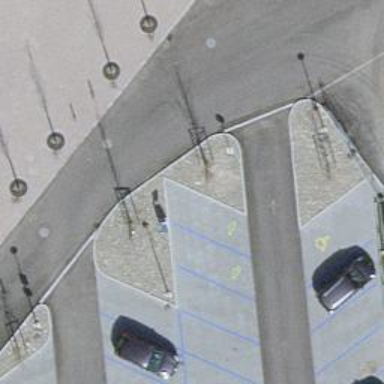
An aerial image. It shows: Charging station.